Field crop: tomato
Growth stage: 2
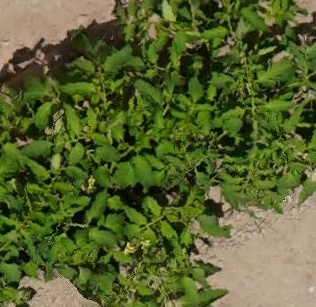
Species: tomato